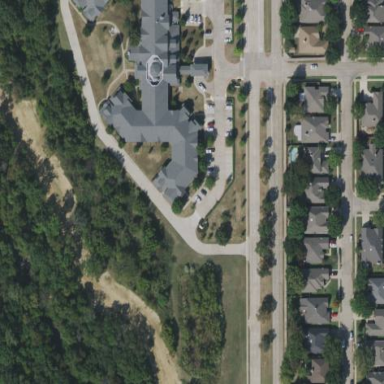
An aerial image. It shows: Residential building.